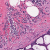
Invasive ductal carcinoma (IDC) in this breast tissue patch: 1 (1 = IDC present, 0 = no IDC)